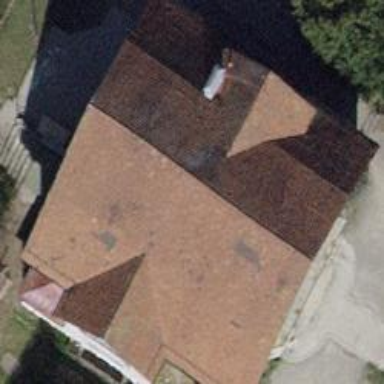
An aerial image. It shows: Gabled building with roof oriented across. It is kindergarten with color of #DEC7AF.